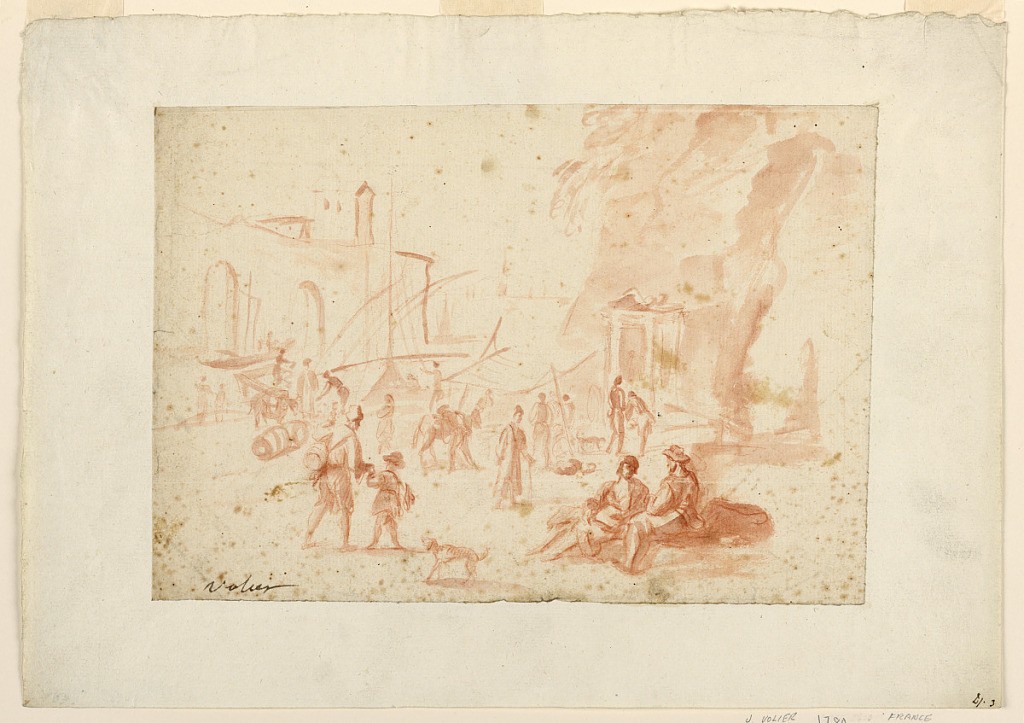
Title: A Port Scene
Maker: Pierre-Jacques Volaire, French, 1729 - Before 1802
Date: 1775–1800
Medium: Red chalk, pen and ink, brush and watercolor on paper
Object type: Drawing
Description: Walking and seated figures, and a dog are in the foreground. In the middle plane are groups of people and donkeys. Some people gather under an awning. Barrels at left. Buildings border the water.